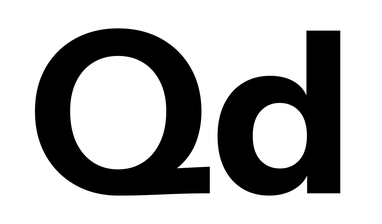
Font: InstrumentSans_Bold